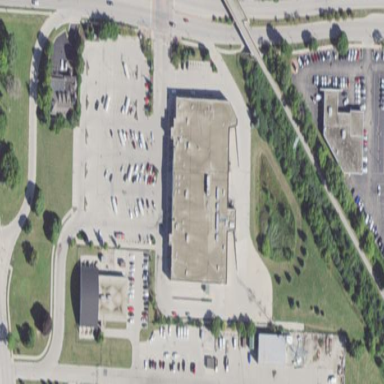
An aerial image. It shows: Retail area.